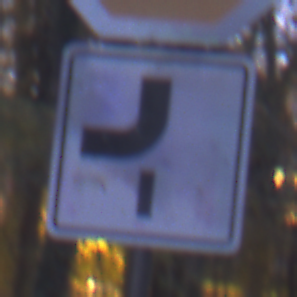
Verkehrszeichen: VerlaufVorfahrtsstrasse7
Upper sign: Stop
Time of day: Night
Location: Outdoor (Suburban)
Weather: PartlyCloudy
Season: NotSpecified
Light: Artificial